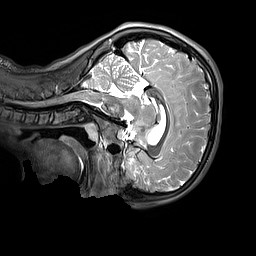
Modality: T2w
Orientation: sagittal
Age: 10
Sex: female
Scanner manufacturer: siemens
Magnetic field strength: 3 T
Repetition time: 3.2 s
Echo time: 0.408 s